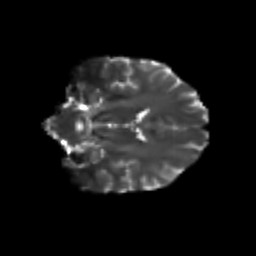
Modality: T2w
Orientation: coronal
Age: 24
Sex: male
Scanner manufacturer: siemens
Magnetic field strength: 3 T
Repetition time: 3.5 s
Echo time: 0.104 s